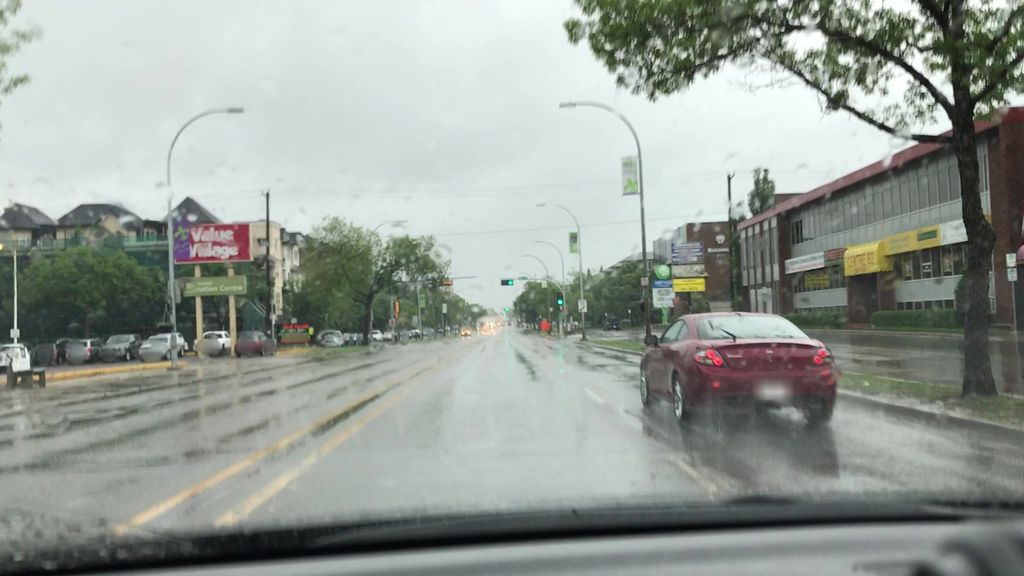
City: edmonton